Field crop: maize
Growth stage: 1
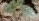
Species: datura